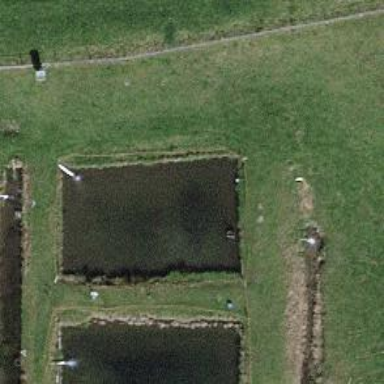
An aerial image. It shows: Serene pond surrounded by nature.